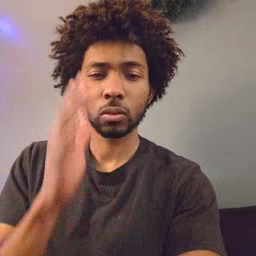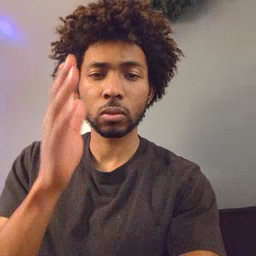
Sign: will